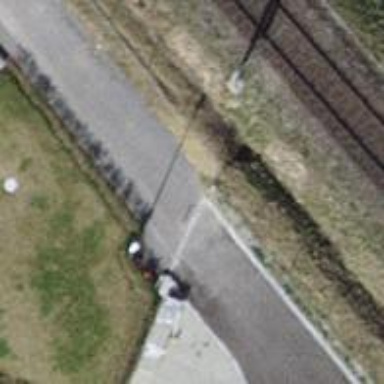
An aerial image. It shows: Bollard barrier.